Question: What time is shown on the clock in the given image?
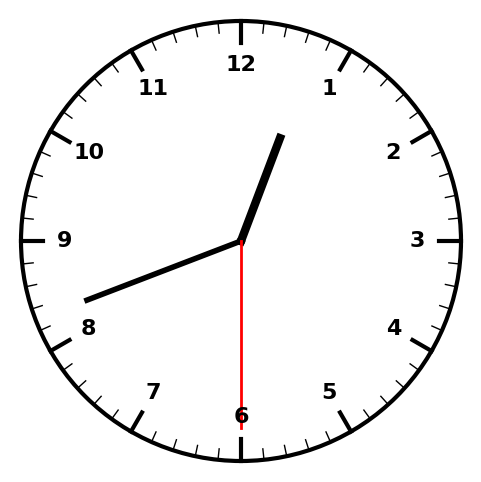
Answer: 12:41:30